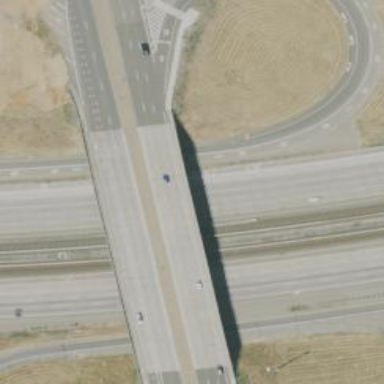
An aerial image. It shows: Motorway.